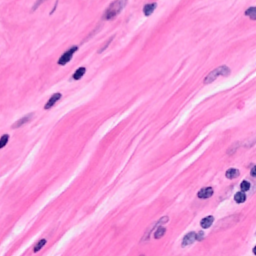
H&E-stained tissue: Breast